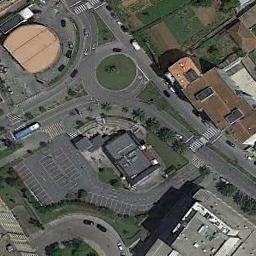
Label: roundabout